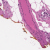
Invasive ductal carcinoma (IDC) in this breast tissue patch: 0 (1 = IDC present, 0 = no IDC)